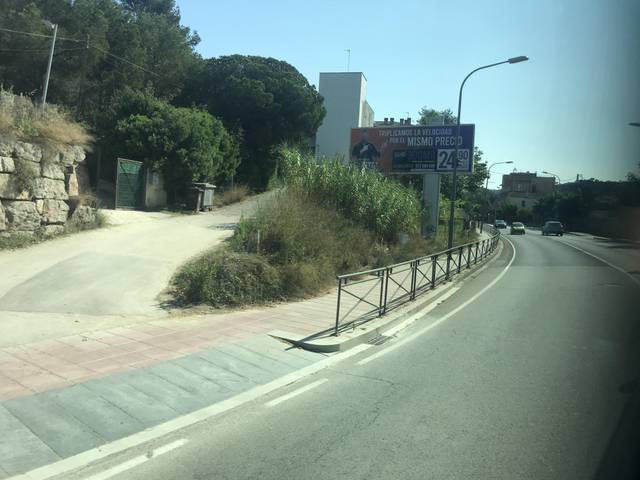
Region: Spain
Coordinates: 41.704, 2.857